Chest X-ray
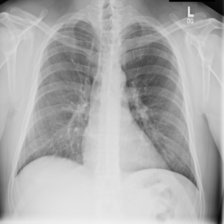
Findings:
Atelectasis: negative
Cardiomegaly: negative
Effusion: negative
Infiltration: negative
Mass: negative
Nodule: negative
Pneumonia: negative
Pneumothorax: negative
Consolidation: negative
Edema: negative
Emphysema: negative
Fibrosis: negative
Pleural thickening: negative
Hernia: negative